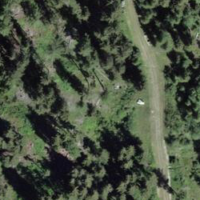
EUNIS habitat code: 43
Species observed at this site:
Dryas octopetala